Question: I am drawing 2 RangeColumn Graphs, problem is they appear next to each other. I am wondering if there is a setting that will allow me to draw the graphs on top of each other. So graph 2 will be visible over graph 1. Both graphs have different widths so I should still be able to see graph 1 in the back.
Here is a google image I found that describes what I want

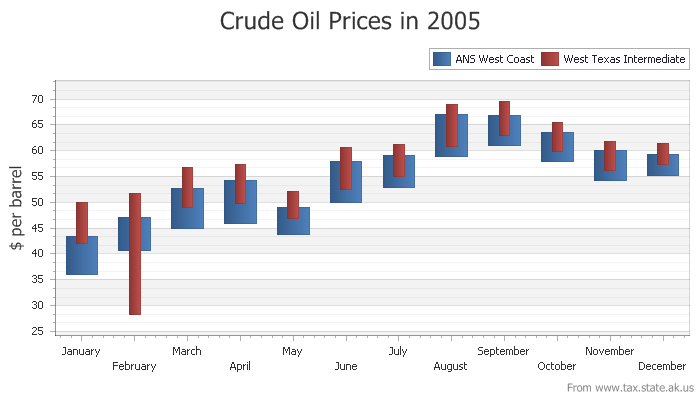
Answer: <URL>
You need to set the DrawSideBySide property to false. You can then play with the widths to get your desired effect.